Field crop: maize
Growth stage: 2
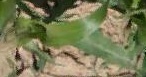
Species: maize